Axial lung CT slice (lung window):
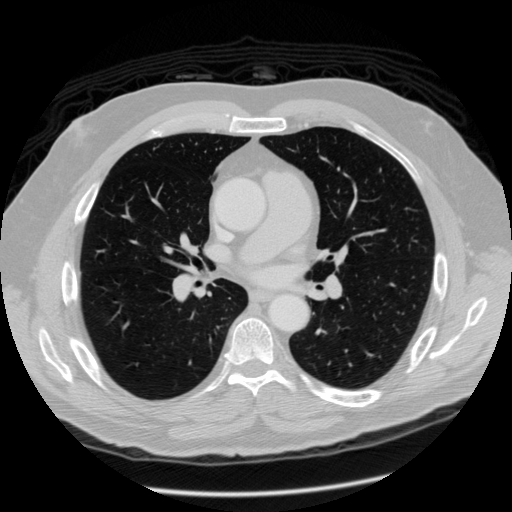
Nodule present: no